Question: I'm trying to create a 30 day forecast using 'auto.arima' from the 'forecast' package. I want to capture the long term trend, so I inserted it into the 'xreg' argument.
The data:
'''
dput(data)
structure(list(TKDate = structure(c(15706, 15707, 15708, 15709,
15710, 15711, 15712, 15713, 15714, 15715, 15716, 15717, 15718,
15719, 15720, 15721, 15722, 15723, 15724, 15725, 15726, 15727,
15728, 15729, 15730, 15731, 15732, 15733, 15734, 15735, 15736,
15737, 15738, 15739, 15740, 15741, 15742, 15743, 15744, 15745,
15746, 15747, 15748, 15749, 15750, 15751, 15752, 15753, 15754,
15755, 15756, 15757, 15758, 15759, 15760, 15761, 15762, 15763,
15764, 15765, 15766, 15767, 15768, 15769, 15770, 15771, 15772,
15773, 15774, 15775, 15776, 15777, 15778, 15779, 15780, 15781,
15782, 15783, 15784, 15785, 15786, 15787, 15788, 15789, 15790,
15791, 15792, 15793, 15794, 15795, 15796, 15797, 15798, 15799,
15800, 15801, 15802, 15803, 15804, 15805, 15806, 15807, 15808,
15809, 15810, 15811, 15812, 15813, 15814, 15815, 15816, 15817,
15818, 15819, 15820, 15821, 15822, 15823, 15824, 15825, 15826,
15827, 15828, 15829, 15830, 15831, 15832, 15833, 15834, 15835,
15836, 15837, 15838, 15839, 15840, 15841, 15842, 15843, 15844,
15845, 15846, 15847, 15848, 15849, 15850, 15851, 15852, 15853,
15854, 15855, 15856, 15857, 15858, 15859, 15860, 15861, 15862,
15863, 15864, 15865, 15866, 15867, 15868, 15869, 15870, 15871,
15872, 15873, 15874, 15875, 15876, 15877, 15878, 15879, 15880,
15881, 15882, 15883, 15884, 15885, 15886, 15887, 15888, 15889,
15890, 15891, 15892, 15893, 15894, 15895, 15896, 15897, 15898,
15899, 15900, 15901, 15902, 15903, 15904, 15905, 15906, 15907,
15908, 15909, 15910, 15911, 15912, 15913, 15914, 15915, 15916,
15917, 15918, 15919, 15920, 15921, 15922, 15923, 15924, 15925,
15926, 15927, 15928, 15929, 15930, 15931, 15932, 15933, 15934,
15935, 15936, 15937, 15938, 15939, 15940, 15941, 15942, 15943,
15944, 15945, 15946, 15947, 15948, 15949, 15950, 15951, 15952,
15953, 15954, 15955, 15956, 15957, 15958, 15959, 15960, 15961,
15962, 15963, 15964, 15965, 15966, 15967, 15968, 15969, 15970,
15971, 15972, 15973, 15974, 15975, 15976, 15977, 15978, 15979,
15980, 15981, 15982, 15983, 15984, 15985, 15986, 15987, 15988,
15989, 15990, 15991, 15992, 15993, 15994, 15995, 15996, 15997,
15998, 15999, 16000, 16001, 16002, 16003, 16004, 16005, 16006,
16007, 16008, 16009, 16010, 16011, 16012, 16013, 16014, 16015,
16016, 16017, 16018, 16019, 16020, 16021, 16022, 16023, 16024,
16025, 16026, 16027, 16028, 16029, 16030, 16031, 16032, 16033,
16034, 16035, 16036, 16037, 16038, 16039, 16040, 16041, 16042,
16043, 16044, 16045, 16046, 16047, 16048, 16049, 16050, 16051,
16052, 16053, 16054, 16055, 16056, 16057, 16058, 16059, 16060,
16061, 16062, 16063, 16064, 16065, 16066, 16067, 16068, 16069,
16070, 16071, 16072, 16073, 16074, 16075, 16076, 16077, 16078,
16079, 16080, 16081, 16082, 16083, 16084, 16085, 16086, 16087,
16088, 16089, 16090, 16091, 16092, 16093, 16094, 16095, 16096,
16097, 16098, 16099, 16100, 16101, 16102, 16103, 16104, 16105,
16106, 16107, 16108, 16109, 16110, 16111, 16112, 16113, 16114,
16115, 16116, 16117, 16118), class = "Date"), spend = c(7984.39,
11476.06, 6555.57, 3981.45, 3963.83, 4827.72, 6309.32, 13503.36,
17075.89, 33353.71, 29324.34, 7968.68, 5540.63, 12113.45, 15596.38,
19328.67, 20224.68, 18977.55, 16128.27, 10633.56, 11887.79, 17881.11,
12613.46, 11607.55, 38232.11, 7861.25, 9397.88, 12056.02, 15115.87,
12275.93, 14537.35, 9594.26, 8215.83, 9632.52, 9993.15, 13478.37,
28509.38, 12016.33, 8907.76, 8757.43, 9513.09, 10299.5, 10385.03,
12515.62, 9008.95, 17825.68, 9320.47, 11189.58, 12902.31, 13341.35,
18675.32, 16989.53, 10114.53, 9876.65, 11203.39, 11718.73, 26264.95,
12414.19, 12275.16, 9242.85, 8883.97, 10095.72, 11581.55, 14815.78,
25064.12, 9297.07, 8047.91, 6876.37, 8881.63, 10982.85, 9975.33,
24124.62, 8514.66, 15719.84, 5807.39, 8422.38, 15184.95, 14757.58,
11087.61, 11070.78, 10425.67, 15517.8, 11257.69, 11915.47, 11720.37,
34064.62, 6493.41, 5757.4, 4387.54, 6520.58, 7806.81, 6356.63,
10916.36, 9013.43, 9722.41, 6044.25, 7971.7, 23933.54, 8627.85,
9722.77, 18660.13, 13011.36, 11445.11, 14219.2, 17138.92, 16016.68,
11434, 31379.03, 8494.25, 12493.85, 7708.1, 21583.05, 9026.17,
9379.35, 8287.13, 7298.16, 6097.03, 8076.57, 12871.87, 11346.89,
9115.82, 7737.98, 15065.38, 5262.73, 6522.58, 12743.94, 23945.16,
16109.26, 6985.89, 6345.08, 6246.93, 6824.66, 8491.42, 9654.99,
18976.58, 19565.68, 8075.47, 7219.79, 8629.04, 12491.64, 11915.89,
27533.16, 13554.35, 10102.21, 20029.15, 11641.82, 15855.19, 14139.17,
15376.63, 14625.99, 9098.87, 9396.64, 12015.84, 17532.75, 15131.65,
15815.5, 16048.65, 9769.63, 9582.12, 11201.8, 12810, 18857.38,
11822.71, 19289.08, 8911.29, 9437.55, 10987.14, 12995.65, 16675.26,
9741.82, 9723.57, 10328.24, 7738.04, 8432.16, 23021.73, 10367.28,
8210.53, 10468.4, 8024.25, 7296.25, 7445.34, 8539.59, 12386.23,
15335.72, 9013.49, 7994.95, 7759.46, 8789.38, 11242.38, 28653.23,
9750.96, 14398.62, 9248.74, 6766.08, 8159.14, 9899.38, 9453.35,
17588.96, 8958.16, 8256.61, 6240.4, 7235.24, 23841.62, 9002.73,
11839.47, 8693.31, 7161.37, 7046.39, 9221.53, 10004.93, 8698.76,
7948.68, 9013.27, 18536.68, 7980.38, 8968.95, 23594.14, 17744.66,
12615.73, 13646.05, 10512.58, 9066.02, 9665.15, 13183.2, 23864.45,
12017.52, 10831.07, 8954.76, 7276.41, 7882.9, 16616.41, 15384.68,
11046.53, 10621.01, 8094.74, 5451.26, 6237.79, 10717.69, 7076.38,
7044.62, 7047.45, 7774.77, 6496.21, 6340.9, 7110.53, 7691.28,
17482.02, 5576.19, 3763.79, 11477.68, 5710.5, 6519.51, 20022.61,
13153.68, 6526.28, 5885.28, 5656.17, 6270.04, 9795.38, 6320.95,
5741.98, 10808.72, 5150.87, 5416.52, 6305.05, 20953.12, 6569.02,
6360.21, 9376.68, 4973.93, 5034.48, 6380.45, 15307.28, 14386.65,
17705.88, 4779.52, 4784.79, 4737.05, 5350.28, 12112.11, 13153.72,
6049.69, 5430.46, 4627.59, 3637.2, 5482.43, 16705.15, 12221.16,
13198.88, 6484.54, 5590.86, 4979.09, 5771.75, 7311.92, 16111.86,
8047.77, 11706.91, 6042.14, 5670.74, 6905.07, 11261.89, 9700.4,
6643.03, 5693.85, 14778.67, 9128.14, 3682.01, 7911.5, 17742.85,
5093.31, 7867.97, 3202.78, 2843.35, 2598.77, 10930.81, 11204.67,
7289.62, 4000.17, 4178.89, 4507.33, 6671.48, 10317.48, 9368.98,
6156.41, 8375.24, 2762.76, 2457.59, 4707.51, 4584.52, 3749.82,
11667.82, 4271.67, 3614.3, 3715.83, 4510.57, 4872.36, 21805.71,
4757.04, 6515.92, 2834.25, 2685.19, 3509.28, 4479.35, 17817.99,
10357.67, 3412.15, 3044.95, 2840.24, 3348.91, 13671.68, 2027.42,
1616.25, 1177.73, 995.25, 1062.25, 1578.07, 1649.8, 1410.06,
1592.03, 3995.24, 6489.87, 6895.21, 8298.58, 7698.68, 5782.07,
7671.08, 19539.4, 7023.84, 6509.9, 6643.28, 19850.3, 6856.67,
13142.15, 5524.75, 5063.2, 4916.81, 6117.54, 6717.86, 9393.95,
10462.44, 10511.15, 4497.94, 4038.31, 5503.91, 5554.82, 5801.11,
12992.82, 4778.61, 4067.41, 4359.53, 6148.1, 9236.51, 5773.16,
11313.13, 4702.37, 4167.3, 4067.75, 4469.11, 9278.41, 9911.18,
5161.13, 4477.78, 4459.53, 4080.14, 5084.67, 7735.34, 10676.6,
5507.86, 8286.12, 4332.23, 4737.52, 5952.09, 7134.44)), .Names = c("TKDate",
"spend"), row.names = c(NA, 413L), class = "data.frame")
'''
The code:
'''
library(forecast)
explaining<-rep(1:length(data$TKDate))
predic<-rep((length(data$TKDate)+1):(length(data$TKDate)+31))
modArima <- auto.arima(data[,2],xreg=explaining)
fit<-forecast(modArima,h=30,xreg=explaining,newdata=predic)
plot(fit)
'''
I get this weird jump:

Can anyone explain to me this weird jump? Why doesn't the forecast continue from the last observed data point (or at least close to it)?
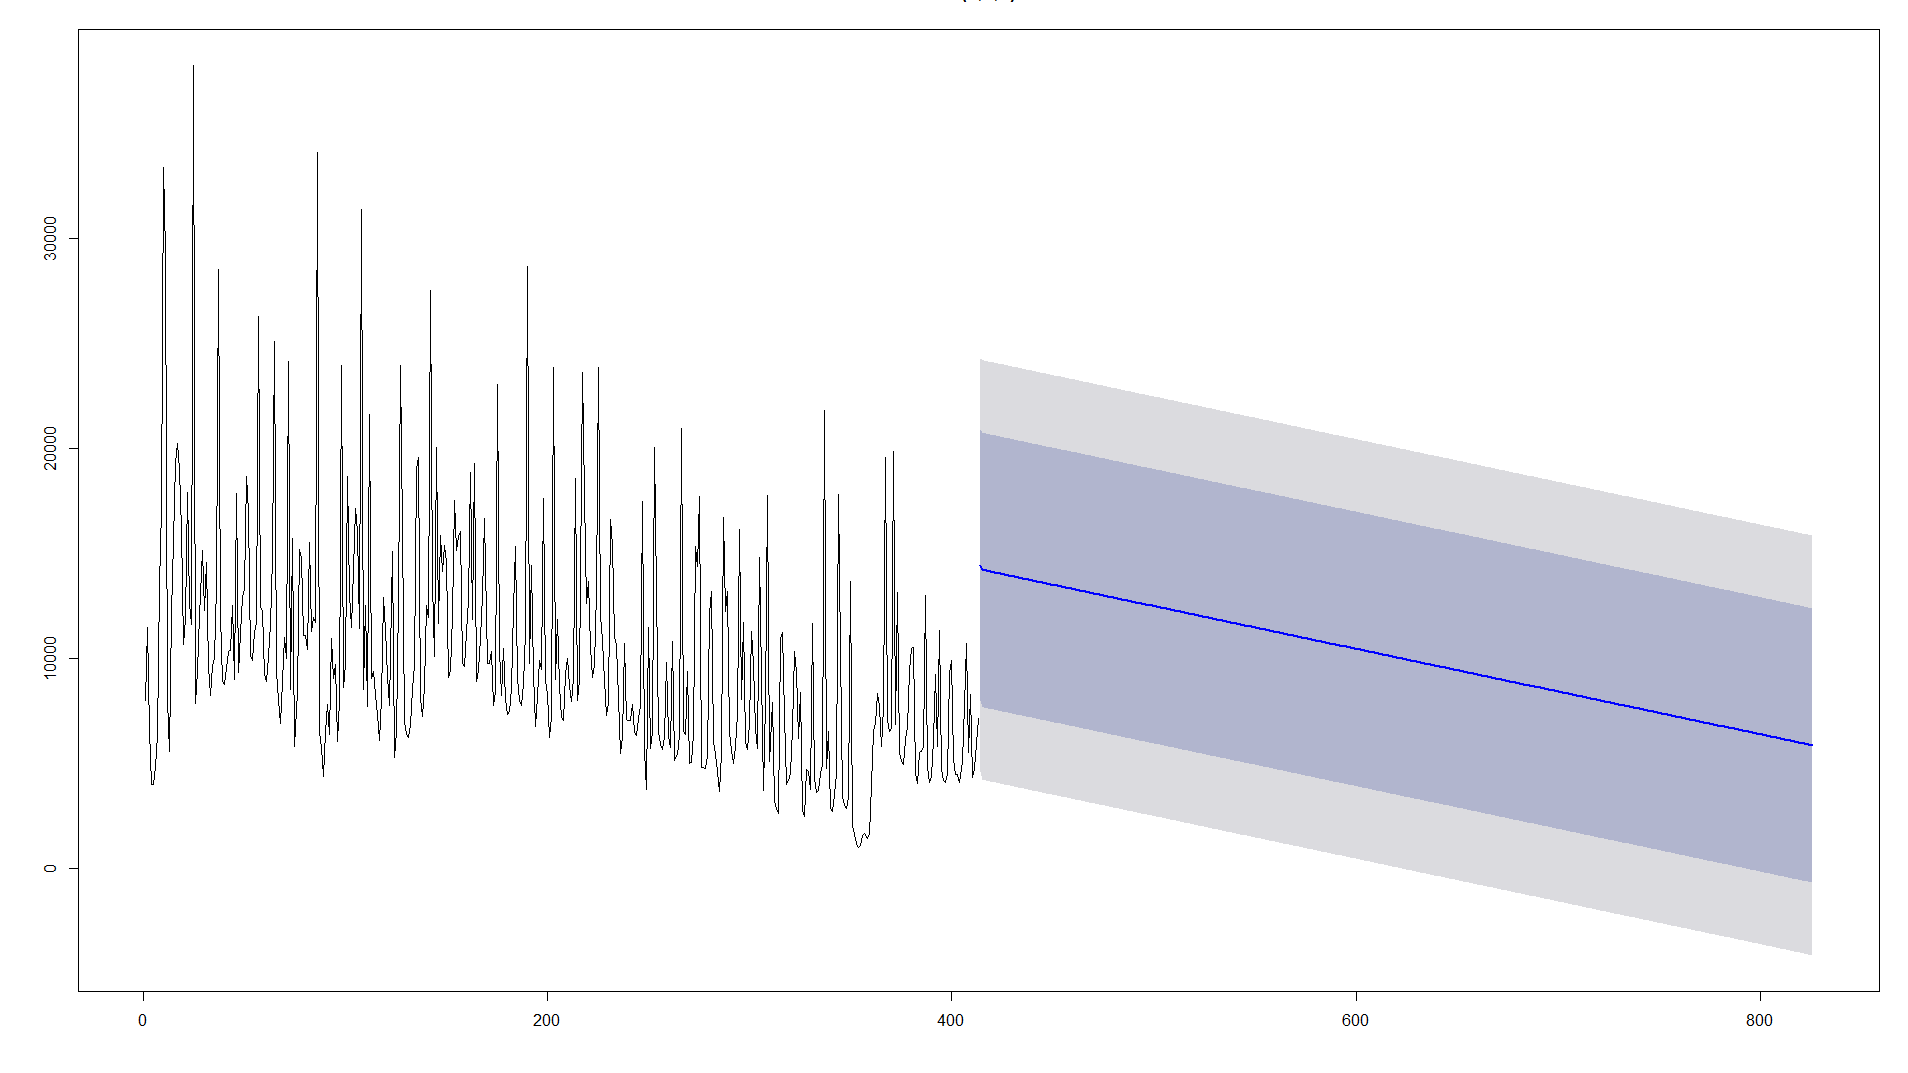
Answer: This is a hard to find error, I'll admit.
'forecast.Arima()' takes the new values of the external regressors in a 'newdata' parameter (as does 'predict.lm()'), but in the 'xreg' parameter. So instead of
'''
fit <- forecast(modArima,h=30,xreg=explaining,newdata=predic)
'''
where you forecasted using the values of 'explaining', not those of 'predic' (unfortunately, 'forecast.Arima()' does not throw a warning if you feed data to the nonexistent 'newdata' parameter), do this:
'''
fit <- forecast(modArima,h=30,xreg=predic)
'''
and plot (with in-sample fits thrown in for good measure - EDIT: somewhat confusingly, the in-sample fits are not returned by 'auto.arima()' or 'arima()' as they are by 'lm()', but by 'forecast.Arima()'):
'''
plot(fit)
lines(fit$fitted,col="red")
'''